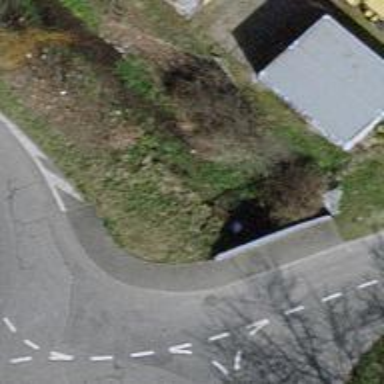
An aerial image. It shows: There is tunnel passing over ditch.